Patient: sex M, age 61
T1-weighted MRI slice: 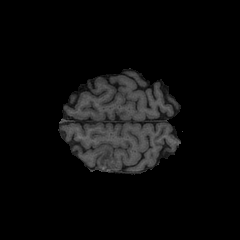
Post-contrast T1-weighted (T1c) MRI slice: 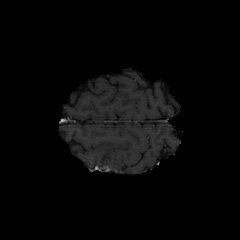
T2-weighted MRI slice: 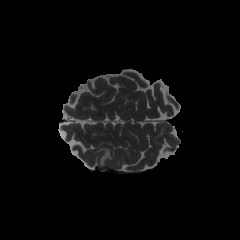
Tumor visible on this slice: yes
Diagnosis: Glioblastoma, IDH-wildtype
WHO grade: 4